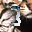
Label: 3